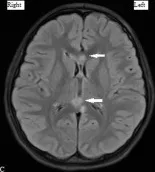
Initial MRI brain images showing changes of diffuse axonal brain injury;. FLAIR sequence showing hyperintense signals in corpus callosum.
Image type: radiology (mri)